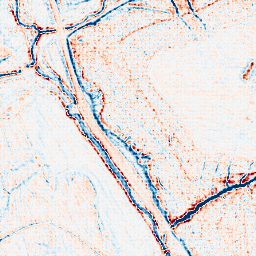
Category: edge_preserving
Decomposition family: anisotropic_diffusion
Decomposition parameters: iterations: 10
kappa: 30
gamma: 0.15
Upsampling method: sinc_hamming
Upsampling parameters: scale: 8
kernel_size: 8
Upsampling scale: 8